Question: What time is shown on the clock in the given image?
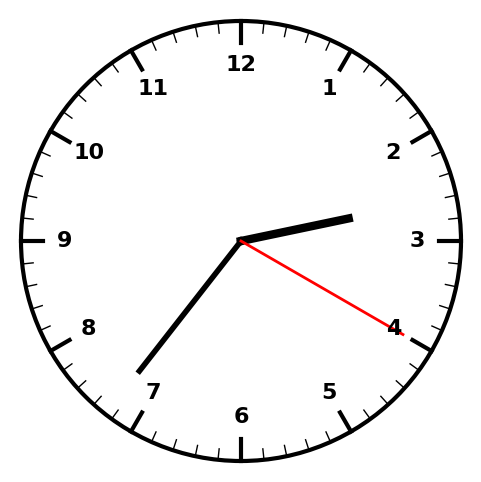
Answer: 02:36:20